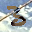
Label: 3